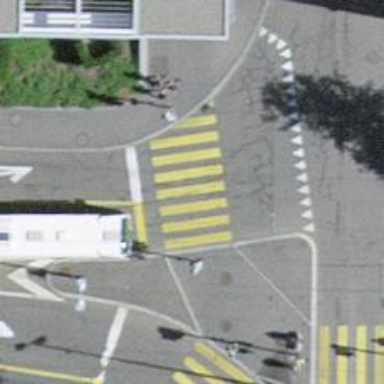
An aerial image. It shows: Zebra crossing on the road.